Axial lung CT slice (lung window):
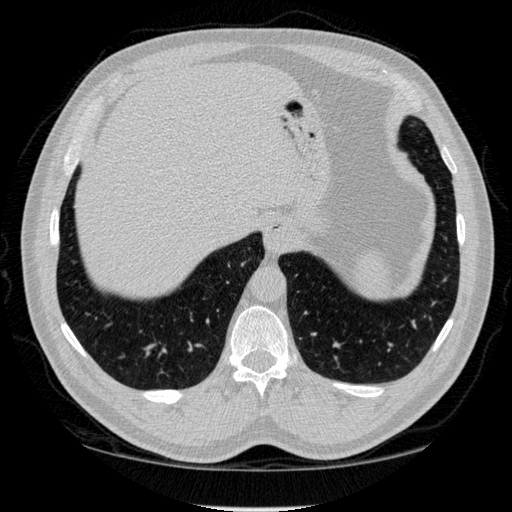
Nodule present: no